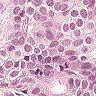
Metastatic tissue present: yes